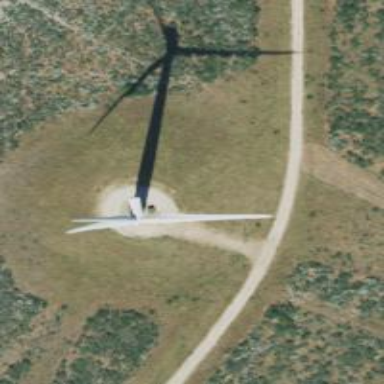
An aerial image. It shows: Wind generator powered by horizontal-axis wind turbine.